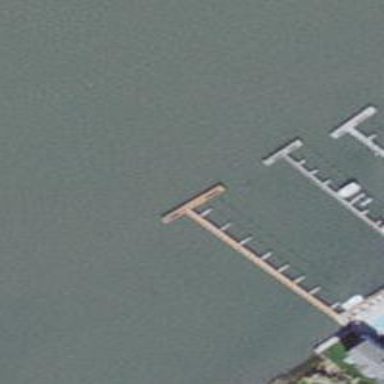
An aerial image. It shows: Man-made pier.